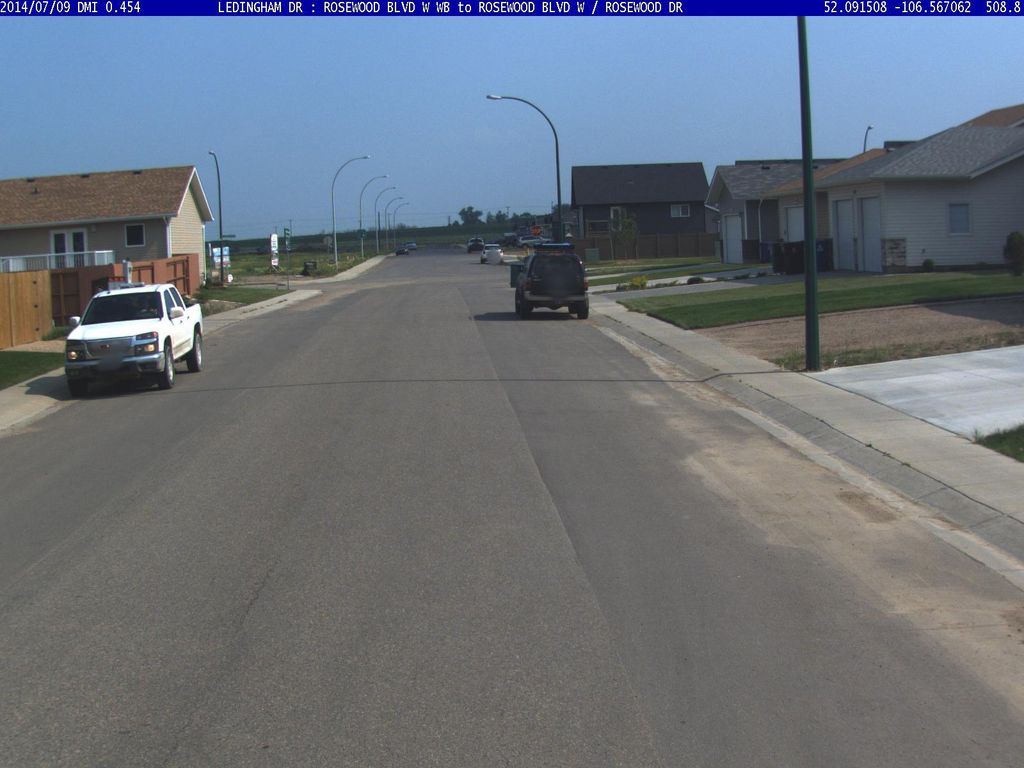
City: saskatoon